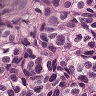
Metastatic tissue present: yes